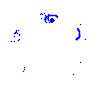
Particle: proton